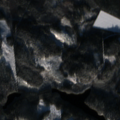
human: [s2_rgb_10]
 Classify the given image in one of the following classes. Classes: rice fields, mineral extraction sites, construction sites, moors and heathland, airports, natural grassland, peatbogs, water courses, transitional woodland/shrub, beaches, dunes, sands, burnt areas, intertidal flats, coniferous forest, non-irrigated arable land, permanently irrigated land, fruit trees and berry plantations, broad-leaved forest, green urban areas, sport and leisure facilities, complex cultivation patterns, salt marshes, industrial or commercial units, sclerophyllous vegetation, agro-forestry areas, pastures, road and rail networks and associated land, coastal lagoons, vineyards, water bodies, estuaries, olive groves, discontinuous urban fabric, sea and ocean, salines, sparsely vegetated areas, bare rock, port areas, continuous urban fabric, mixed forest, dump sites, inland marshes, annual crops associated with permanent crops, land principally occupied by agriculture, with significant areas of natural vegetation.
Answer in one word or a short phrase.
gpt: broad-leaved forest, coniferous forest, mixed forest, transitional woodland/shrub